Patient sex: M
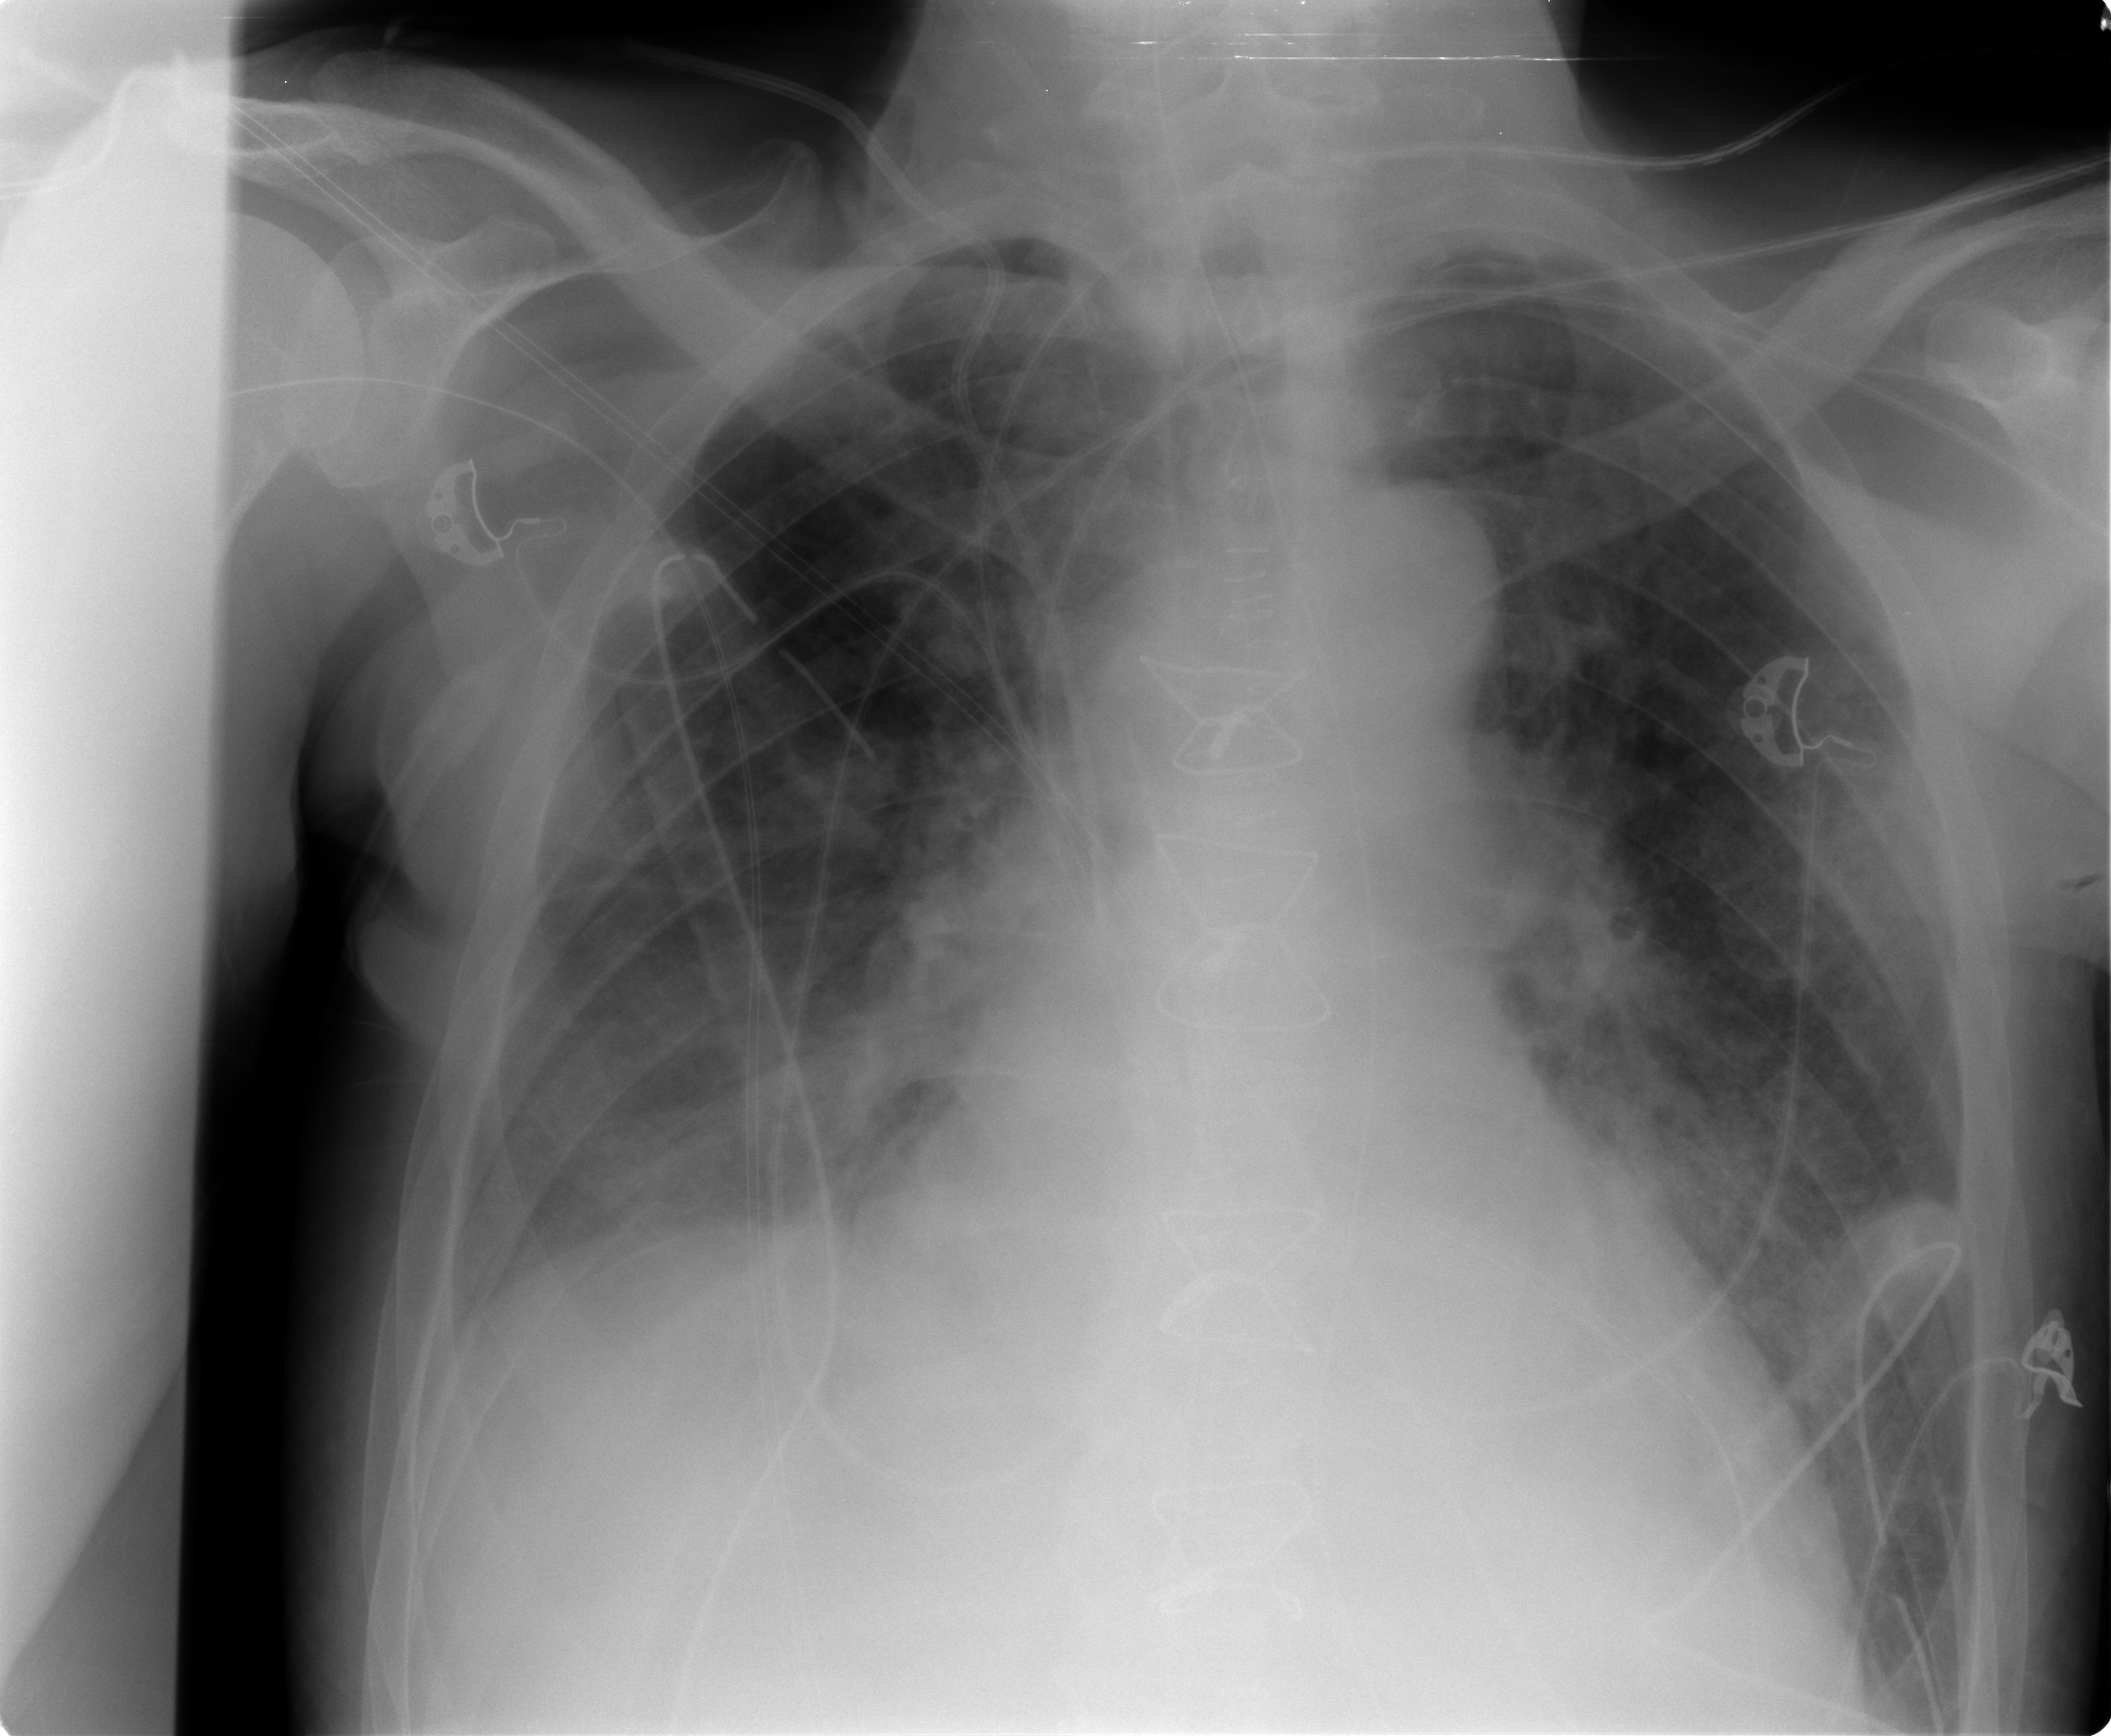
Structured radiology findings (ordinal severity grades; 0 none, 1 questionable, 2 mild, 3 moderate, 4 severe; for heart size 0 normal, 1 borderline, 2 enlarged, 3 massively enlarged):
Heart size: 2
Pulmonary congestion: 1
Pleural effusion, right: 1
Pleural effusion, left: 1
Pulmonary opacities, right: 0
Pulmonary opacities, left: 0
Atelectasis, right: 0
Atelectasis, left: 2